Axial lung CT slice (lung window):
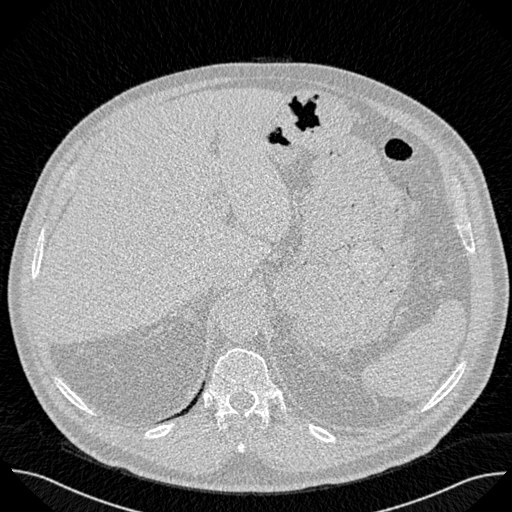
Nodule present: no